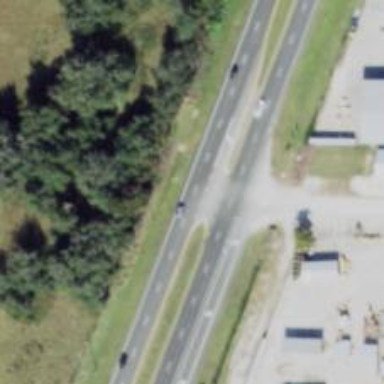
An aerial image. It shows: Asphalt road designated as trunk highway.